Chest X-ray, AP view. Patient: 46 years old, sex M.
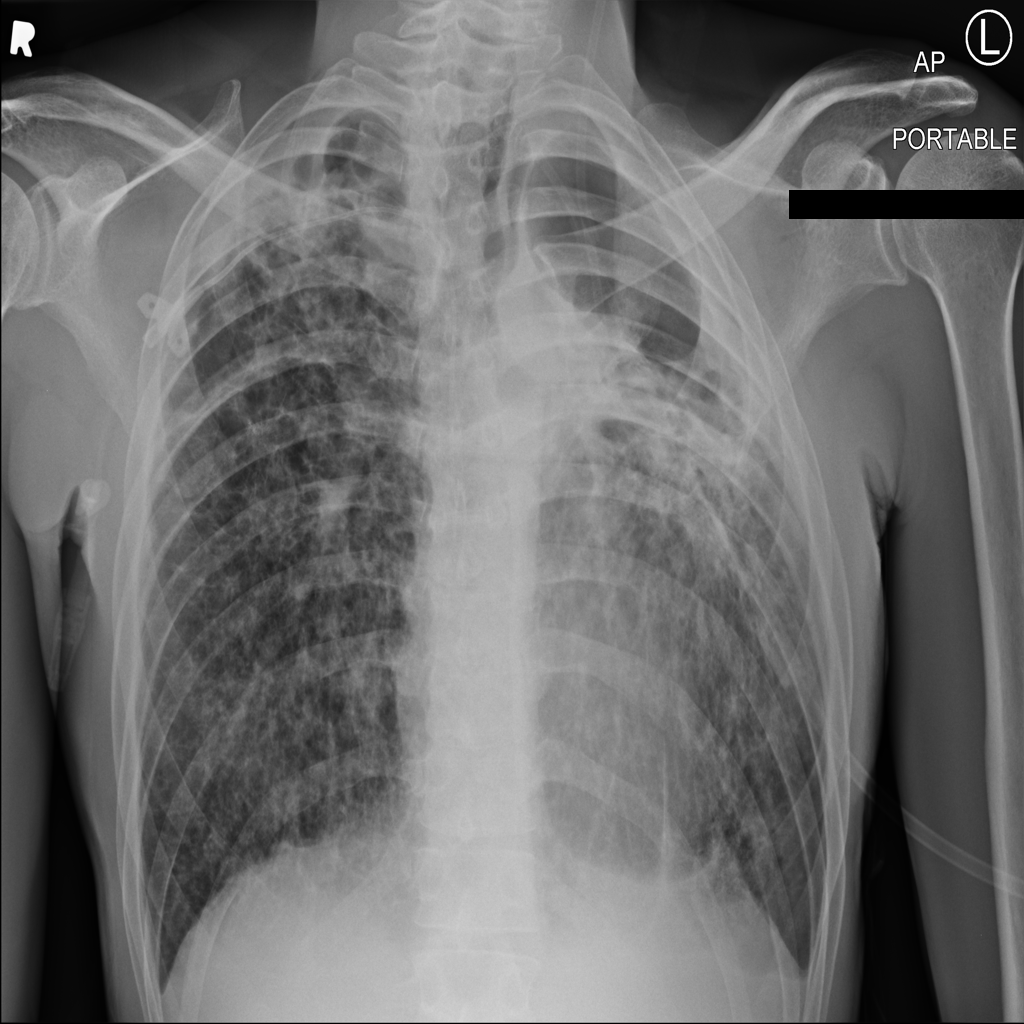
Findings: No Finding